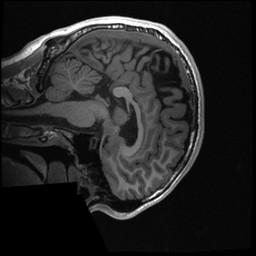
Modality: T1w
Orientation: sagittal